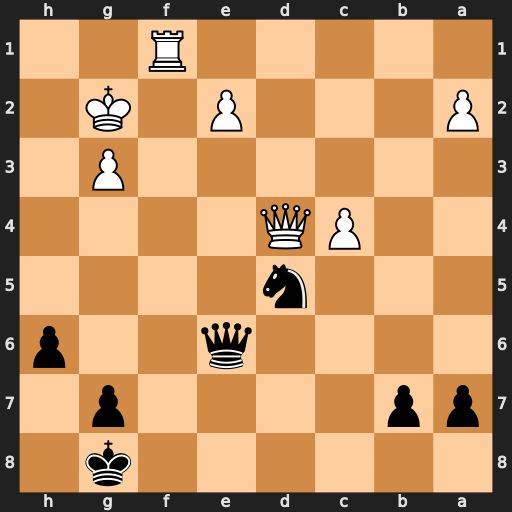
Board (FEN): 6k1/pp4p1/4q2p/3n4/2PQ4/6P1/P3P1K1/5R2
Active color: b
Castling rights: -
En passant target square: -
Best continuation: Qxe2+ Rf2 Ne3+ Qxe3 Qxe3